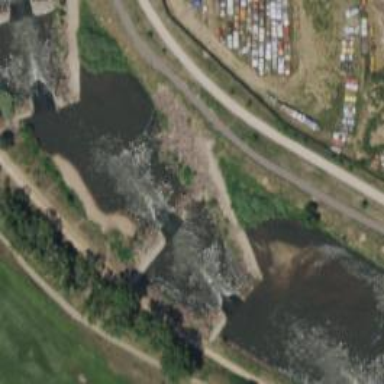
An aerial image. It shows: Weir along the waterway.